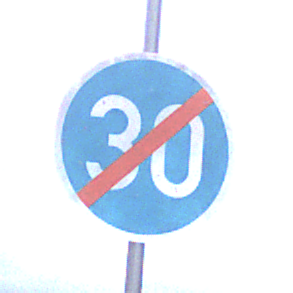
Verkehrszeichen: EndeMindestgeschwindigkeit
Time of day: SunriseSunset
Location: Outdoor (Urban)
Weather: PartlyCloudy
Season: NotSpecified
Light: Natural